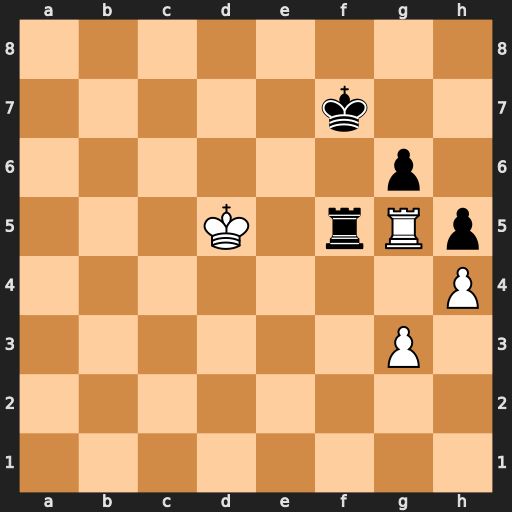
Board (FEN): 8/5k2/6p1/3K1rRp/7P/6P1/8/8
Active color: w
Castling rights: -
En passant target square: -
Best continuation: Rxf5+ gxf5 Ke5 Kg6 Ke6